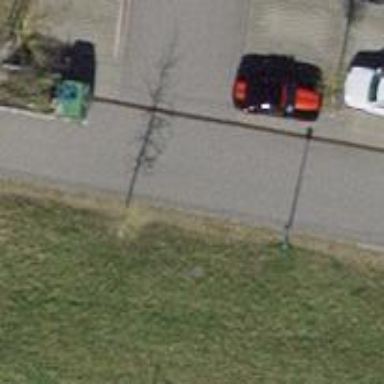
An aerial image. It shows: Asphalt parking aisle road.